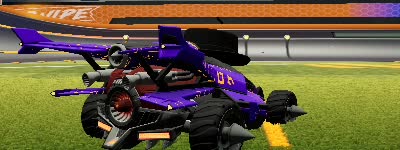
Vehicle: aftershock